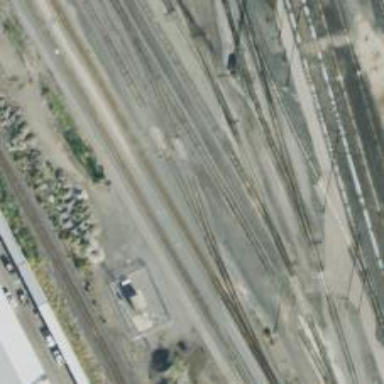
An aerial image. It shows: Railway yard used for servicing trains.